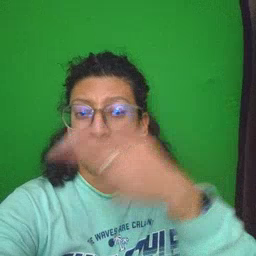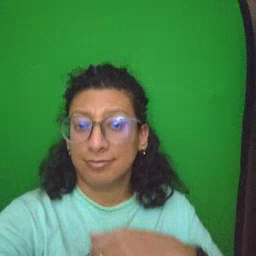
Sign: cut